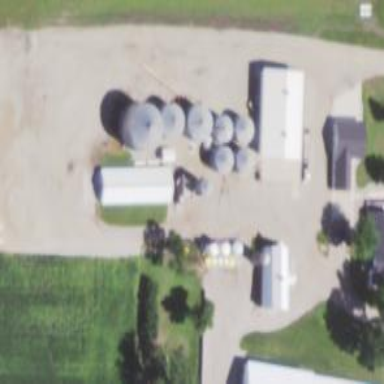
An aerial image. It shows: Silo.